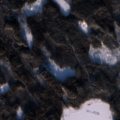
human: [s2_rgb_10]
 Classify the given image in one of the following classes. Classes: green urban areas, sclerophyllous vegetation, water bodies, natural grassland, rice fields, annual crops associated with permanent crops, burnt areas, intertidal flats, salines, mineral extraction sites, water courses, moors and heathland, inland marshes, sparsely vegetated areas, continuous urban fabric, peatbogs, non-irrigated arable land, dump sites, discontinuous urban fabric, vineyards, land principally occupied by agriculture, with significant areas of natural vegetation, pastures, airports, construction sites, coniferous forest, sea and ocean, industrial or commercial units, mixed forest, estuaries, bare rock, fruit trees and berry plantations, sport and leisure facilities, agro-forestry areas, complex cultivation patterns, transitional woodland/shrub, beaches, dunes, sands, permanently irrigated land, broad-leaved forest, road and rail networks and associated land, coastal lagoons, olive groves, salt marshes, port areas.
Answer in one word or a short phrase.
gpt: coniferous forest, mixed forest, transitional woodland/shrub, water bodies